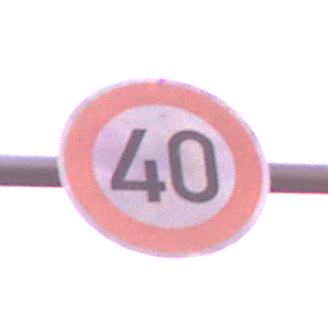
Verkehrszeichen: Geschwindigkeit40
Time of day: SunriseSunset
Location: Outdoor (Urban)
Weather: PartlyCloudy
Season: NotSpecified
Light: Natural